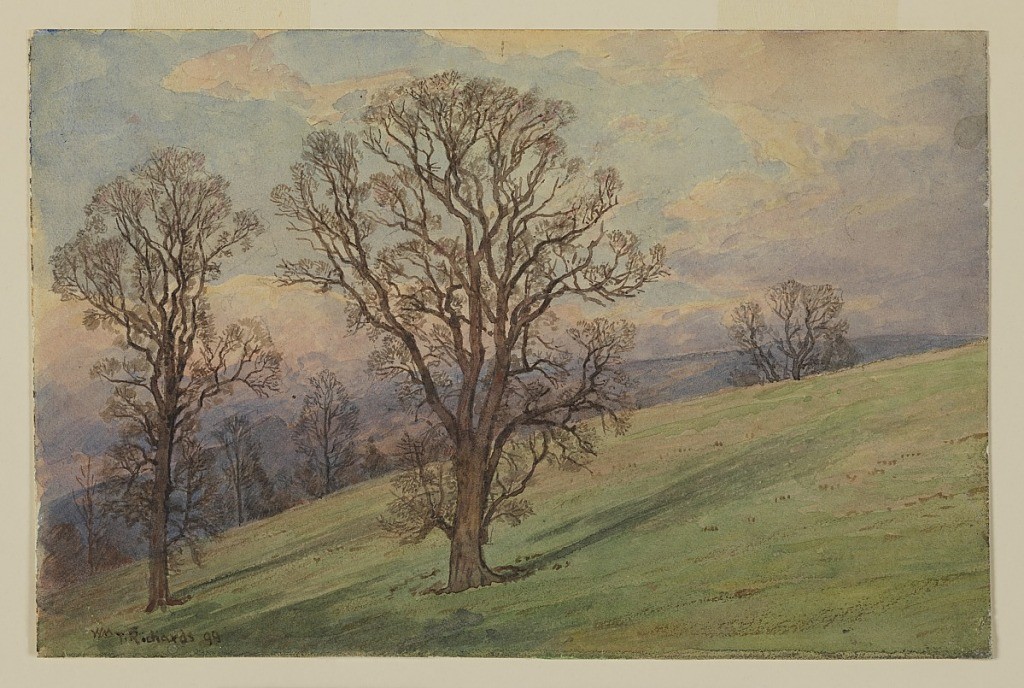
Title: Study of Landscape, Chester County, PA
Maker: William Trost Richards, American, 1833–1905
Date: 1899
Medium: Brush and watercolor, graphite on paper
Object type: Drawing
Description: View of a hillside with trees and a valley in the background.